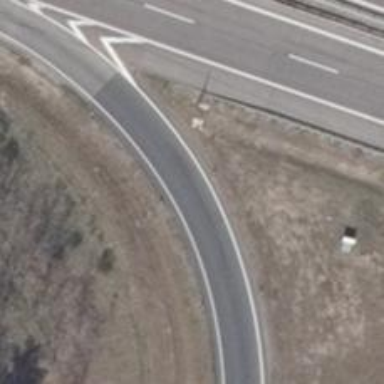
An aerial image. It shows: Asphalt motorway link.